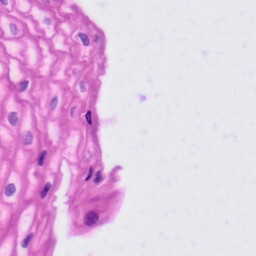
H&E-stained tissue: Tonsil